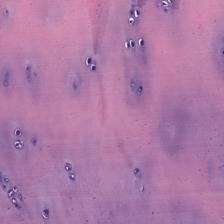
Label: Non-Tumor